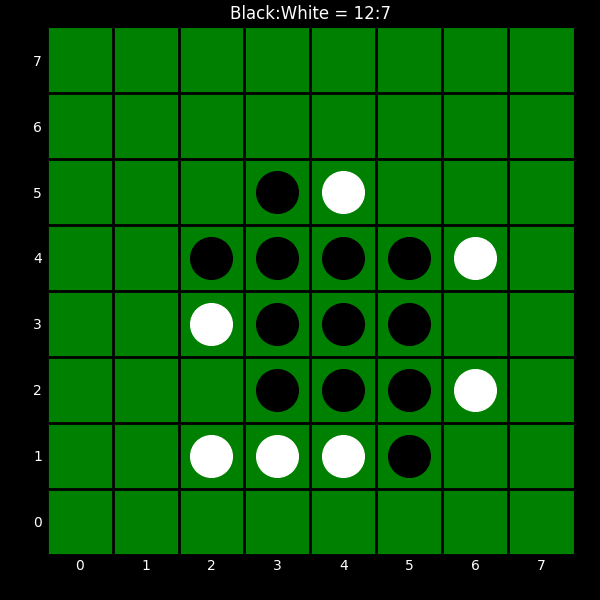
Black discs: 12
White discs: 7